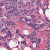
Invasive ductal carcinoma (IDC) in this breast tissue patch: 1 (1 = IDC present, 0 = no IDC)